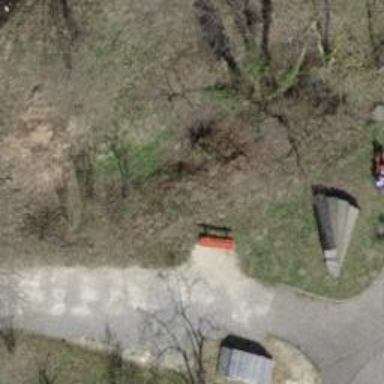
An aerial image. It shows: Red bench.